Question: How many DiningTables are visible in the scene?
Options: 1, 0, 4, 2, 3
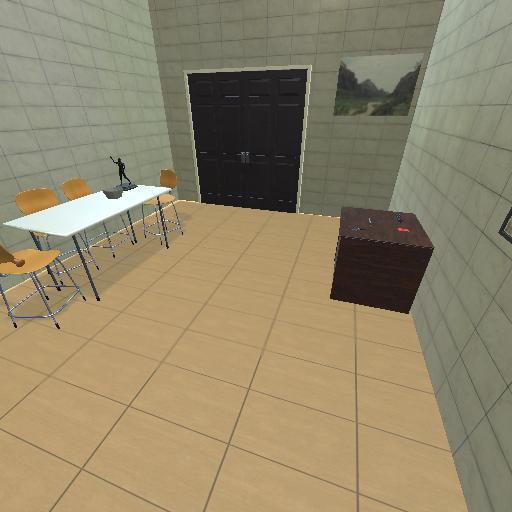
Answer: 1